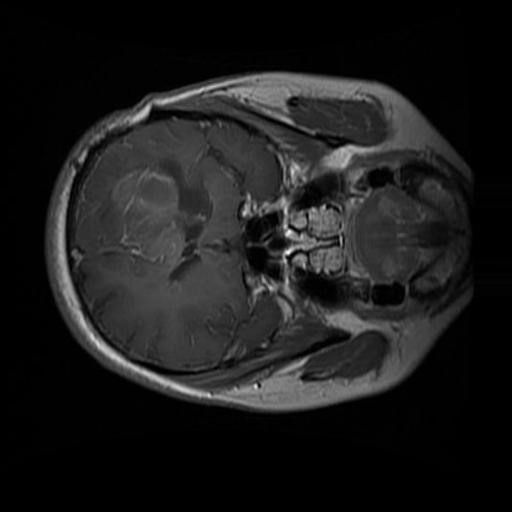
Label: brain_glioma